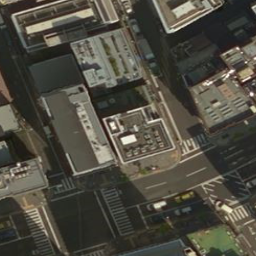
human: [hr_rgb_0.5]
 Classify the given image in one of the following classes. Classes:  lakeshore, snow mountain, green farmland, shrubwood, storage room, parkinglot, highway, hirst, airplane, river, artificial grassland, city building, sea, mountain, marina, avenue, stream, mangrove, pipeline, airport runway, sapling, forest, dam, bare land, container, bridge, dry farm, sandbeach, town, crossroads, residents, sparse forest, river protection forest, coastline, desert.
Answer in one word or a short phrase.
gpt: city building